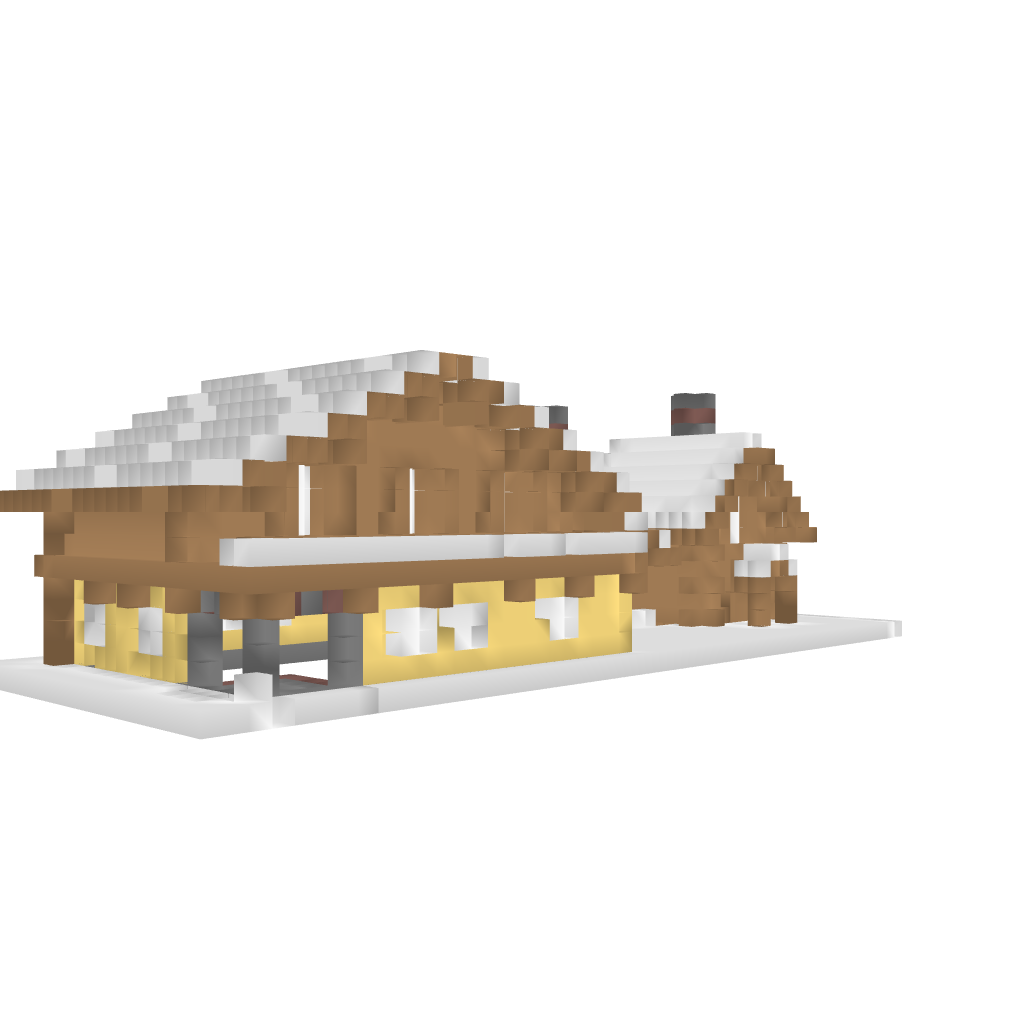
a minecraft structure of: Winter Houses high quality